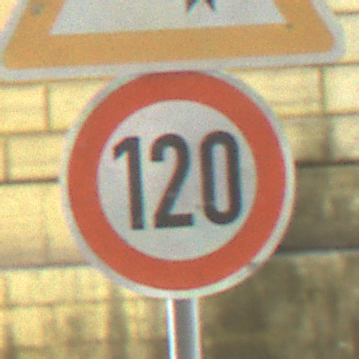
Verkehrszeichen: Geschwindigkeit120
Zusatzzeichen oben: KurveLinks
Umgebung: Outdoor, Urban
Tageszeit: Midday
Wetter: Clear
Licht: Natural
Jahreszeit: NotSpecified
Kontrast: LowContrast